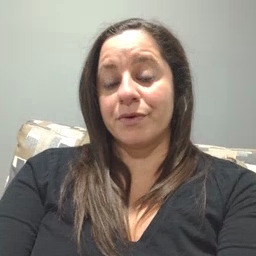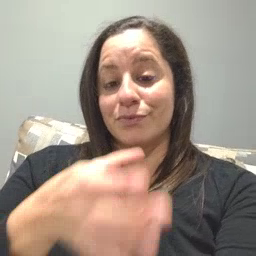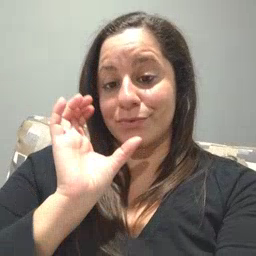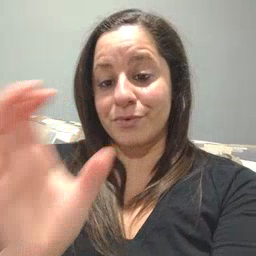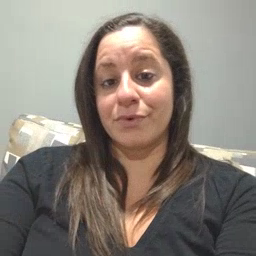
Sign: drink